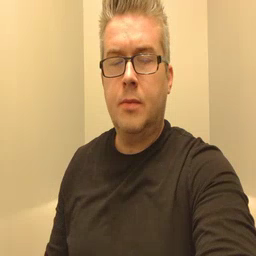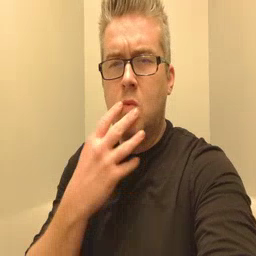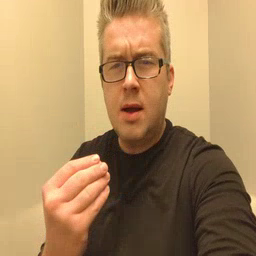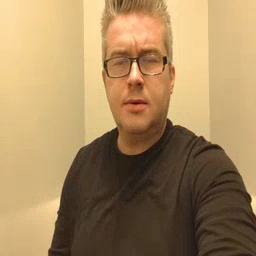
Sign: wet